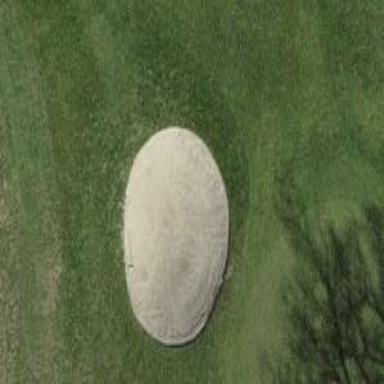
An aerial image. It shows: Golf bunker.